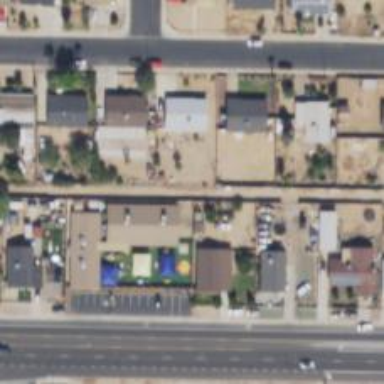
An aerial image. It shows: Alley classified as service road.